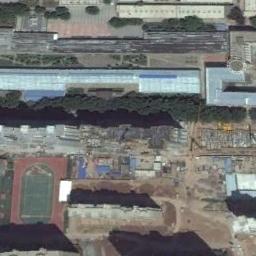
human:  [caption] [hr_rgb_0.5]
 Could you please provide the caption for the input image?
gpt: The track and field is built on bare land next to the building and some trees .

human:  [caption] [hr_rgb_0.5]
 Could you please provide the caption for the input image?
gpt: There is a track field in the lower left corner .

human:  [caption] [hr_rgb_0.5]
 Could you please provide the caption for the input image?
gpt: The ground track field is surrounded by some buildings .

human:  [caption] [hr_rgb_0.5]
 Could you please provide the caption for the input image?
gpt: There are many buildings next to the ground track field .

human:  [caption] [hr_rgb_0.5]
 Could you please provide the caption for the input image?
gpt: The ground track field beside a industrial estate .